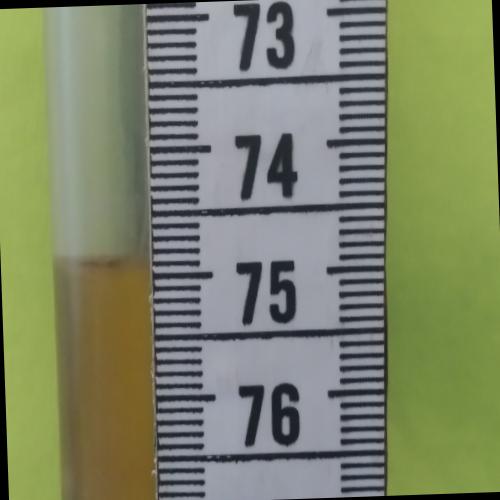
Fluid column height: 74.9 cm